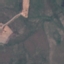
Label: HerbaceousVegetation